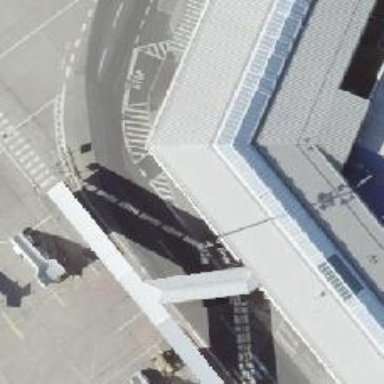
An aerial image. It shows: Airport gate.